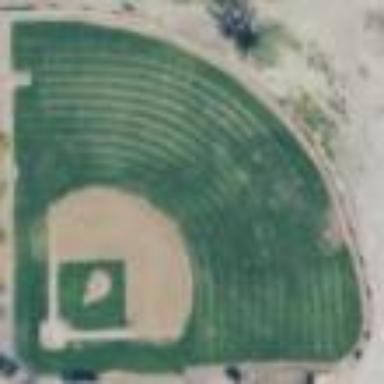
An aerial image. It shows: Baseball pitch for leisure land activities.